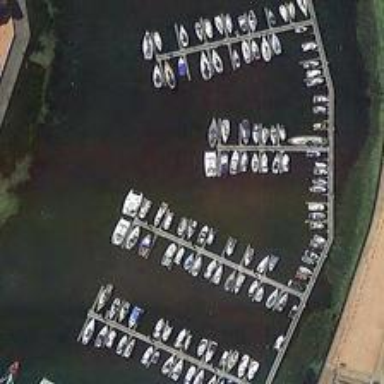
Many boats are orderly in a port near several green trees .